Brain MRI, t1w sequence, axial 2D slice.
Patient: age 18, sex F, weight 95 kg, height 1.95 m
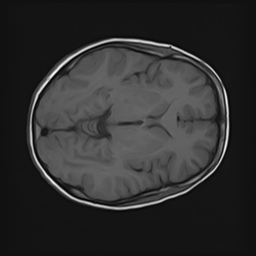